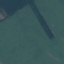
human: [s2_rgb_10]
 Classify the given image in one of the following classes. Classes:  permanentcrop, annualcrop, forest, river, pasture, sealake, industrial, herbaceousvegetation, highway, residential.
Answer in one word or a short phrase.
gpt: AnnualCrop